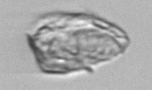
Label: detritus_transparent